A time-domain waveform of one vibration snapshot from a rolling-element bearing is shown. What is the most likely bearing condition (normal, inner_race, outer_race, ball)?
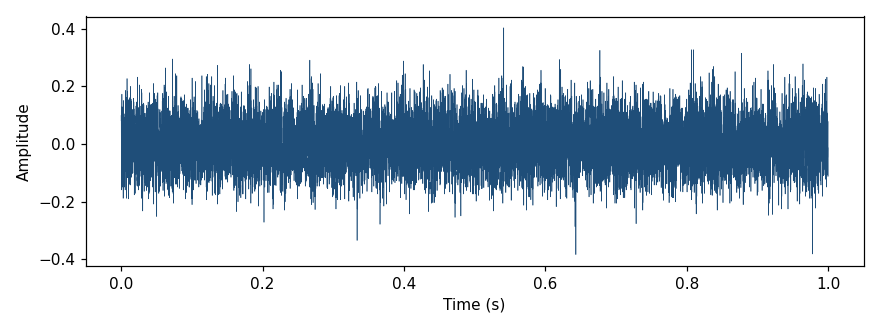
Answer: normal